Field crop: maize
Growth stage: 2
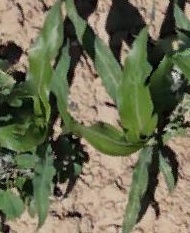
Species: maize